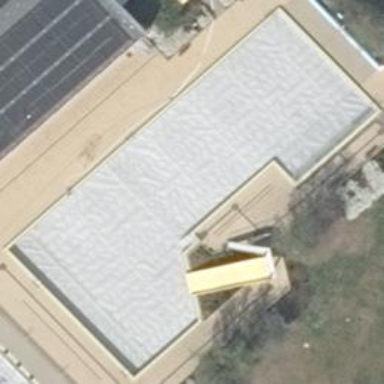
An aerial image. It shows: Swimming pool located in leisure land.